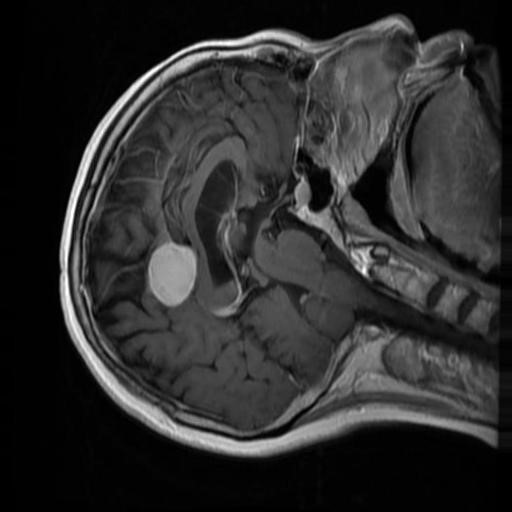
Label: brain_menin